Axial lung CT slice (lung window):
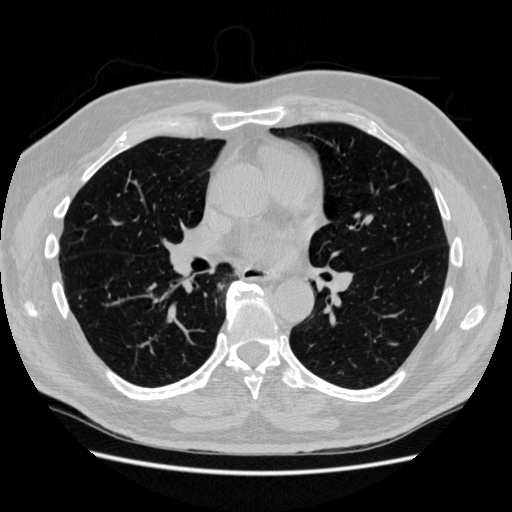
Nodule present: yes
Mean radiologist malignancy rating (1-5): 2.5